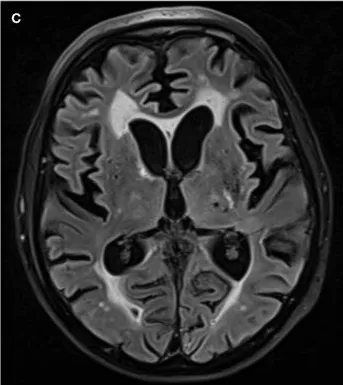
(C) FLAIR sequence of April 2018 when patient deteriorated clinically with clear increase of white matter damage.
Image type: radiology (mri)